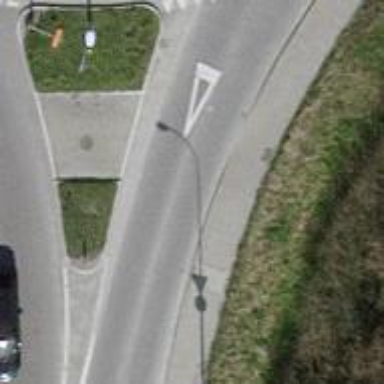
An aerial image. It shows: Asphalt sidewalk leading to platform for public transport.